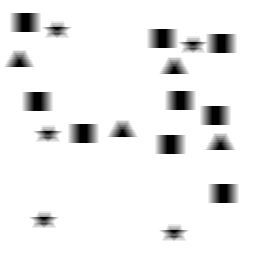
Squares: 9
Triangles: 4
Stars: 5
Total shapes: 18